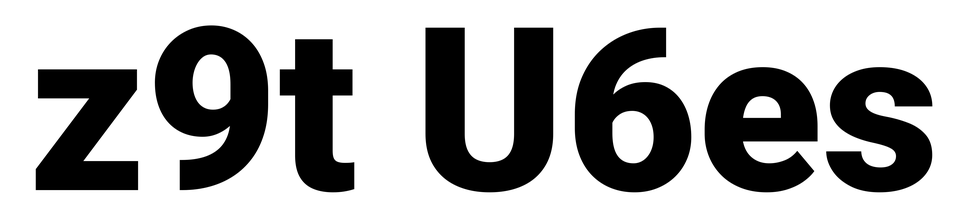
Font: Roboto_Black